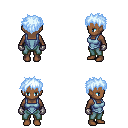
a pixel art fantasy rpg character, female body template, human, dark skin, blue vest, teal pants, white cyan bedhead hairstyle, metal gloves, four views (front, back, left, right), 2x2 character sprite sheet, small pixel art, hard edges, no anti-aliasing